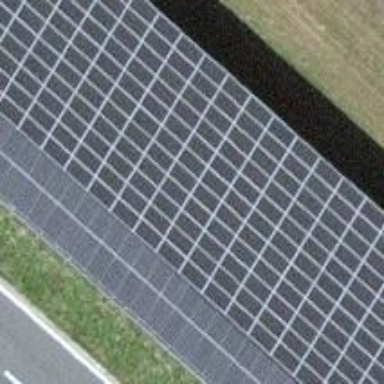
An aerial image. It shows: Solar power generator using photovoltaic method with solar photovoltaic panel types.